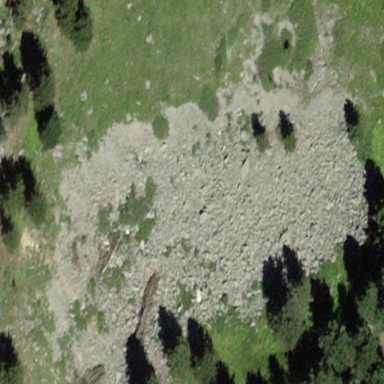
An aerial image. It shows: Scree landscape.